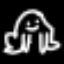
Label: frog